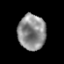
Tissue: prostate
Cell type: B cells
Senescence score: 0.2684
Nuclear area (px): 959
Mean DAPI intensity: 140.733